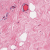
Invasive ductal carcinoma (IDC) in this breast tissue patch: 0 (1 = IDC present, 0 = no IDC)